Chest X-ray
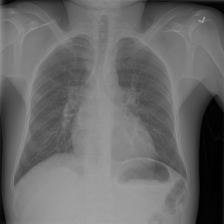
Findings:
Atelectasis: negative
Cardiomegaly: negative
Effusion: negative
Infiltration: positive
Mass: negative
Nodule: negative
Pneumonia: negative
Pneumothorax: negative
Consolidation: negative
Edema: negative
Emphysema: negative
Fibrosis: negative
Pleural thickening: negative
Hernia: negative